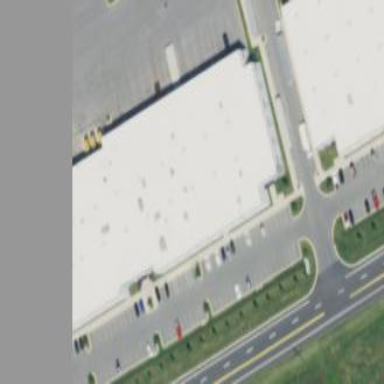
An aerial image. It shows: Commercial building.